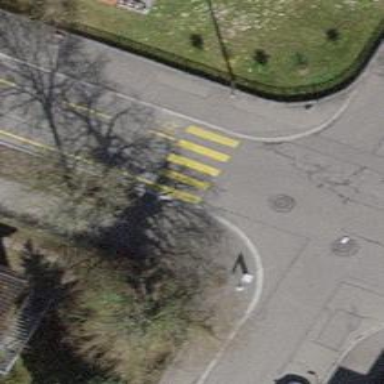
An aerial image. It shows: Residential road with asphalt surface. There is designated cycling lane on the left side.